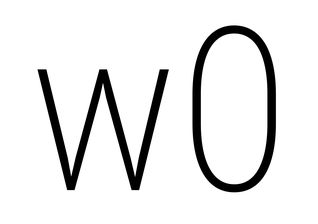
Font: Roboto_Condensed_ExtraLight